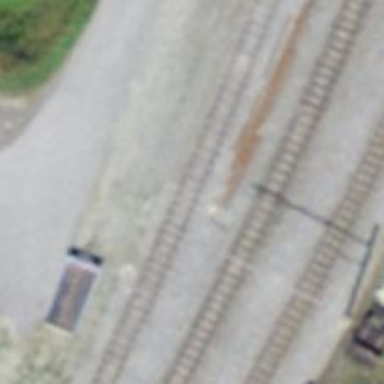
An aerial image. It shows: Narrow-gauge railway siding with one track.